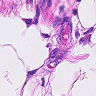
Metastatic tissue present: yes